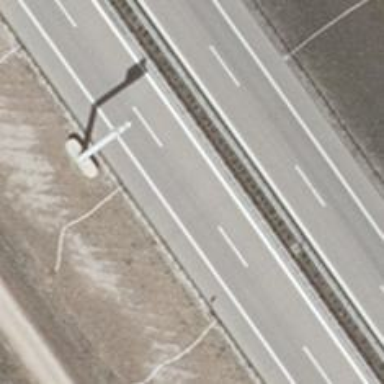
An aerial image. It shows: Concrete motorway with embankment.